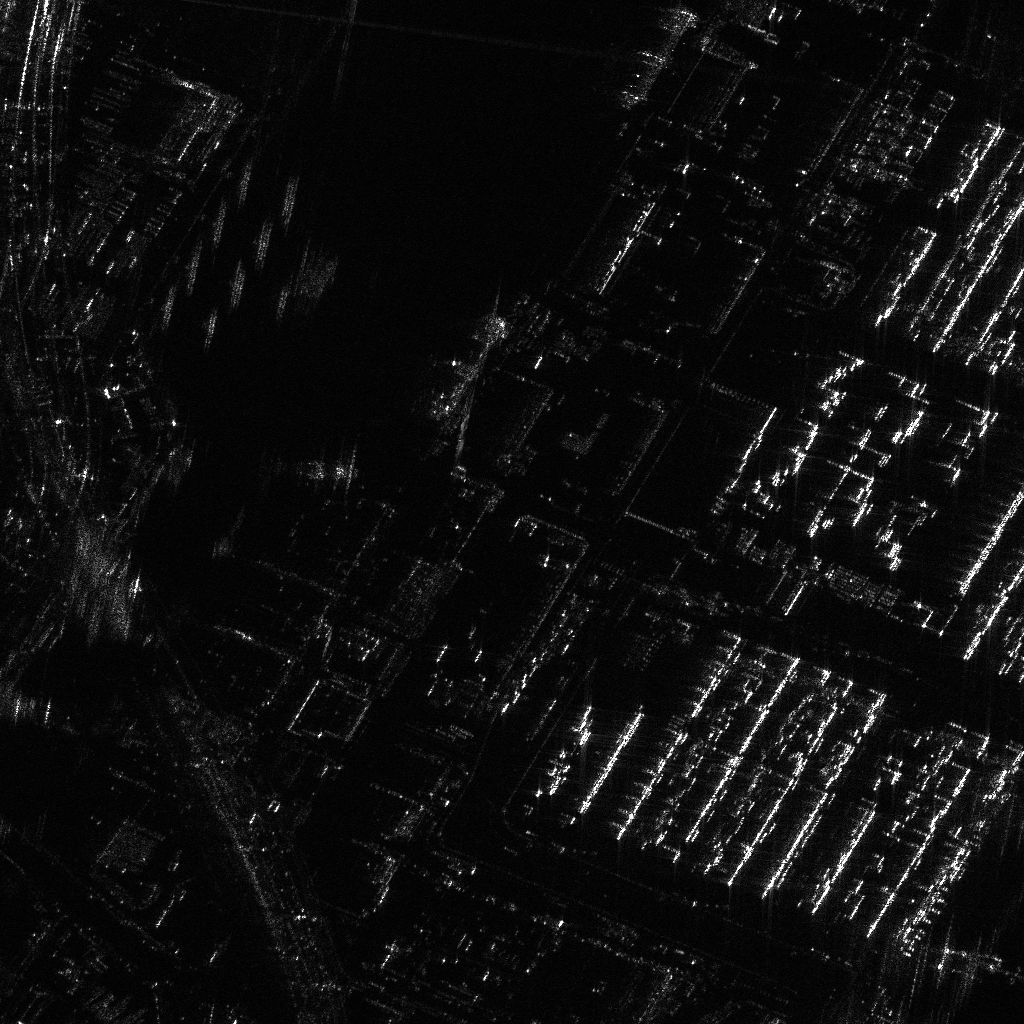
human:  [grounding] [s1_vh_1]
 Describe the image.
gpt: In the satellite image, there is  <ref>1 large container </ref> <box>[[62, 0, 65, 11, 32]]</box> located at top,  <ref>1 large container </ref> <box>[[44, 27, 48, 43, 34]]</box> located at center.